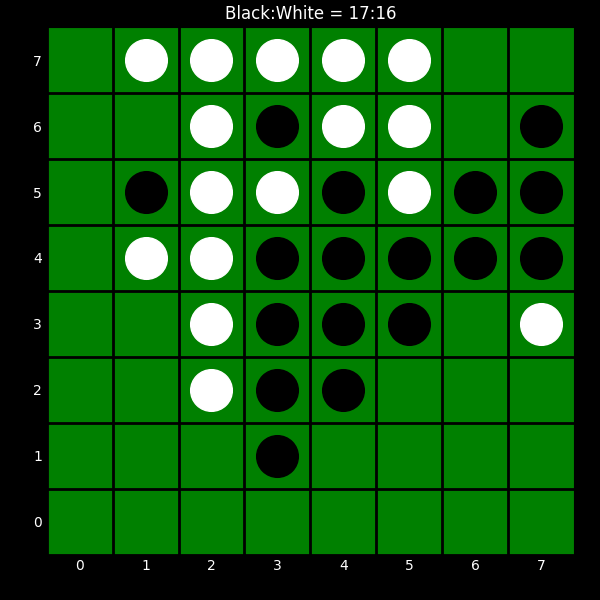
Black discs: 17
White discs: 16